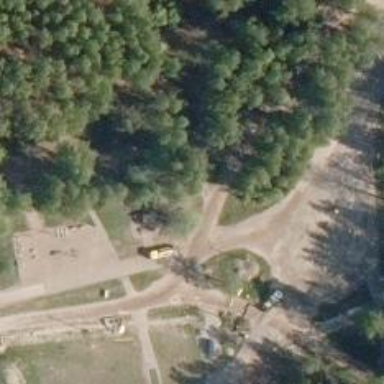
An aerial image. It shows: Disc golf tee.